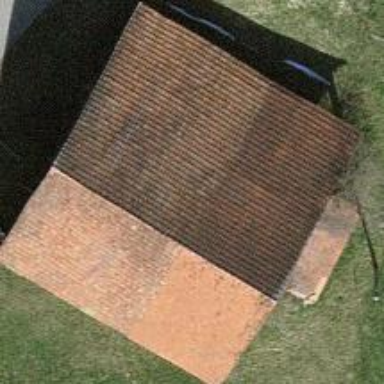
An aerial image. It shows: Simple house.